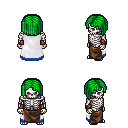
a pixel art fantasy rpg character, male body template, skeleton, white trimmed cape, robe skirt, green pageboy hairstyle, cloth bracers, four views (front, back, left, right), 2x2 character sprite sheet, small pixel art, hard edges, no anti-aliasing